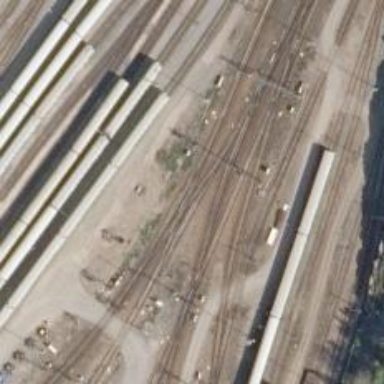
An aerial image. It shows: Railway crossing.